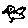
Label: bird